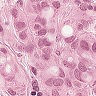
Metastatic tissue present: yes